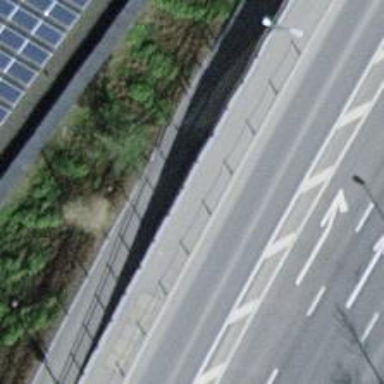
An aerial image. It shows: Asphalt footway.